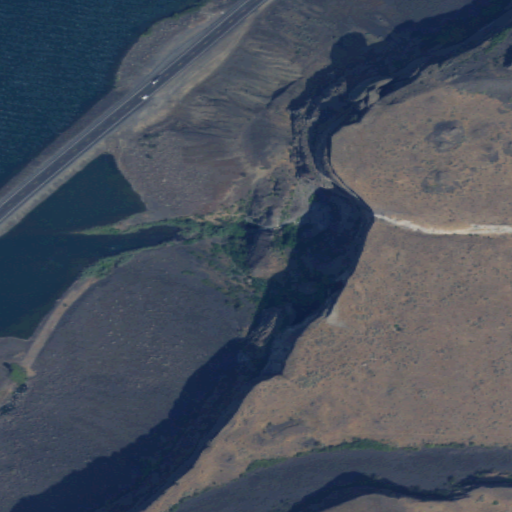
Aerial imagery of valley in Washington named Whitney Canyon containing shrub, open water, herbaceous wetlands, grassland, barren land, medium intensity development, evergreen forest, low intensity development, and open development